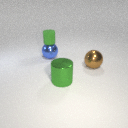
large brown metal sphere behind large green metal cylinder